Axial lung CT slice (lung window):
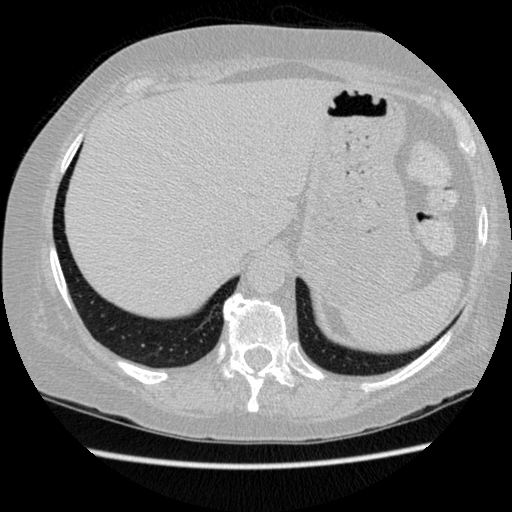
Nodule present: no